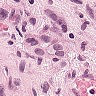
Metastatic tissue present: yes